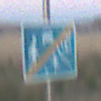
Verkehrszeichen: EndeVerkehrsberuhigterBereich
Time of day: SunriseSunset
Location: Outdoor (Nature)
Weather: Clear
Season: Winter
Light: Natural